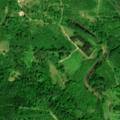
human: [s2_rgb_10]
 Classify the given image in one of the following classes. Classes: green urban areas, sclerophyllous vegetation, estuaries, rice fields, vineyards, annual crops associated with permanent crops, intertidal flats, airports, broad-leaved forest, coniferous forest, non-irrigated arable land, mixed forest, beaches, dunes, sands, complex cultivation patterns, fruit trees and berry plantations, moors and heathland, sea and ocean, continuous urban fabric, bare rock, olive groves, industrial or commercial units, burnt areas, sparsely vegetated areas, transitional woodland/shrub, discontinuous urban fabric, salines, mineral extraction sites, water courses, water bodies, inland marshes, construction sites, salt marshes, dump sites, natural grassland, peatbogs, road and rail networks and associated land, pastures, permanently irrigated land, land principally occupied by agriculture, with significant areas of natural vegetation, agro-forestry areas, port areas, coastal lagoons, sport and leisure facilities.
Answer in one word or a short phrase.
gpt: broad-leaved forest, transitional woodland/shrub